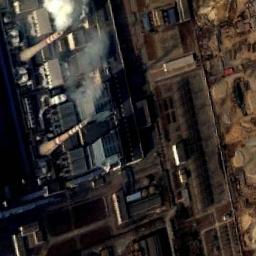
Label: thermal_power_station